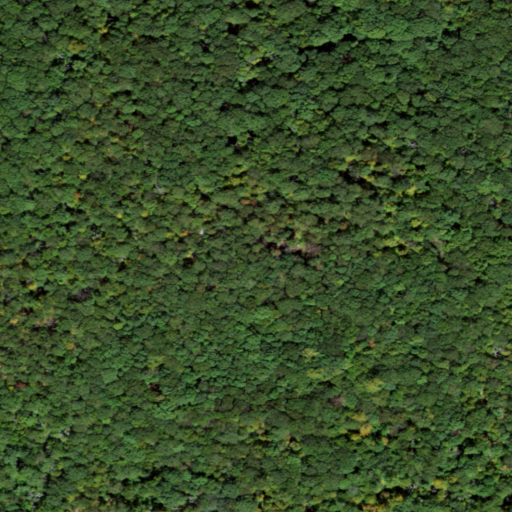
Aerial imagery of mountain in New Jersey named Herman Hill containing deciduous forest and woody wetlands